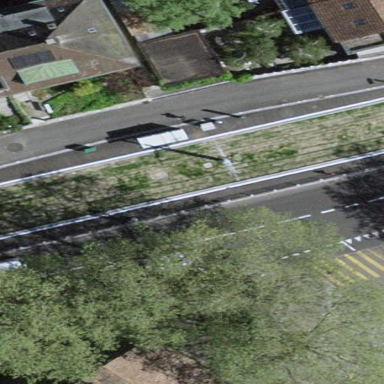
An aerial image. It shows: Tram platform with shelter. This is public transport platform for trams.